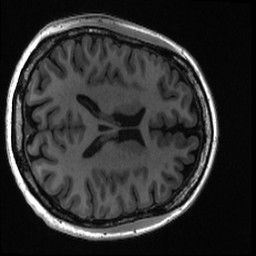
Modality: T1w
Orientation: axial
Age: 38
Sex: female